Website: walmart
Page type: address-validator
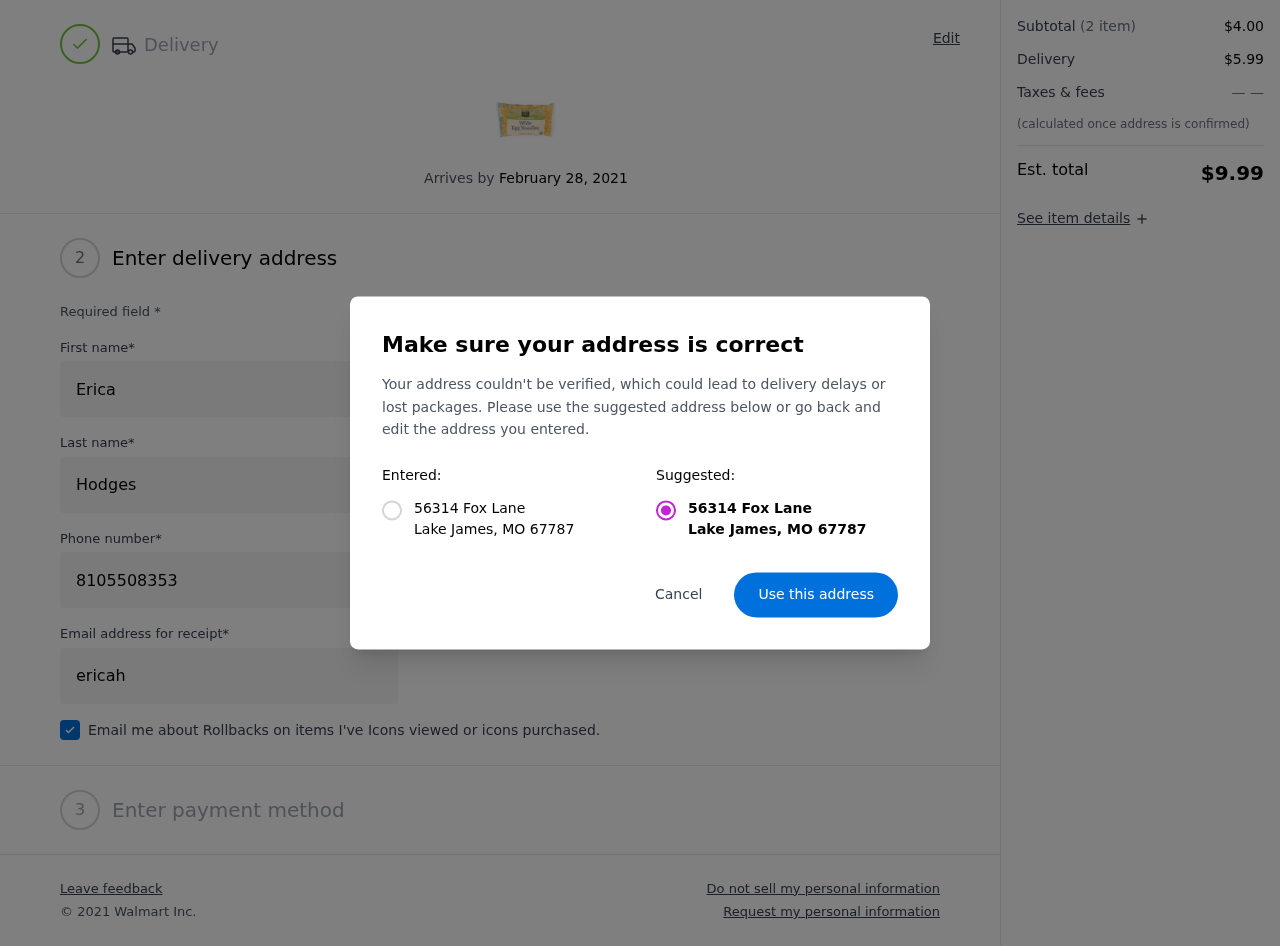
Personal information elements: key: PII_CITY
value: Lake James
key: PII_POSTCODE
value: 67787
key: PII_STATE_ABBR
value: MO
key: PII_STREET
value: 56314 Fox Lane
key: PII_FIRSTNAME
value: Erica
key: PII_LASTNAME
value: Hodges
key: PII_PHONE
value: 8105508353
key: PII_EMAIL
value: ericahodges@yahoo.com
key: PII_POSTCODE_FULL
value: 67787
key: PII_POSTCODE_NUMERIC
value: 67787
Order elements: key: ORDER_DELIVERY_DATE
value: February 28, 2021
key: ORDER_SUBTOTAL
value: $4.00
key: ORDER_SHIPPING_COST
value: $5.99
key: ORDER_TOTAL
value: $9.99